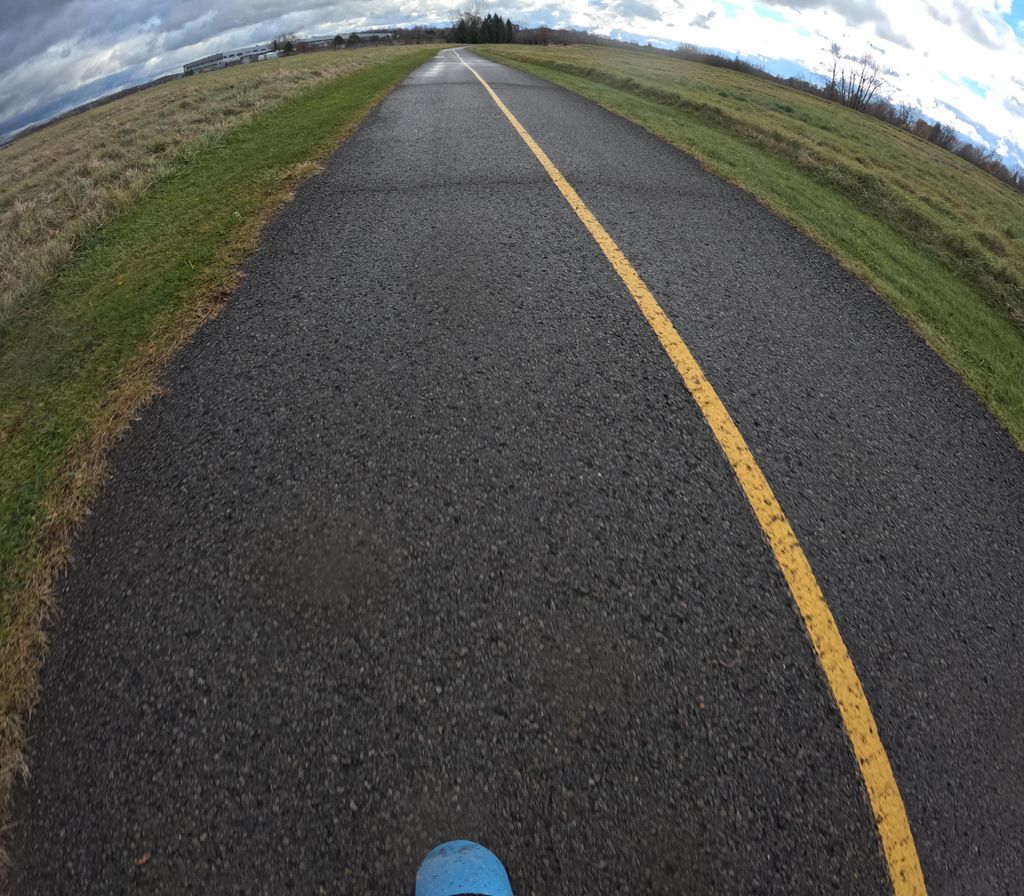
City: ottawa-gatineau